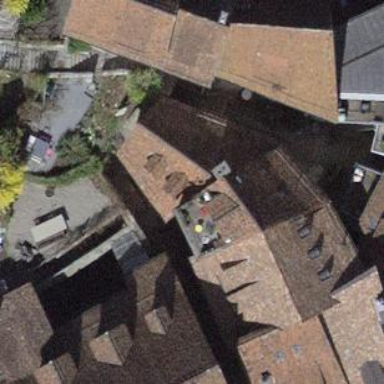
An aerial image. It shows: Terrace building.